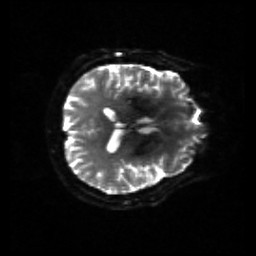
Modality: sbref
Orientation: axial
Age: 57
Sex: male
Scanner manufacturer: siemens
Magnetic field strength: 3 T
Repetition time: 4.71 s
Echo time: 0.0906 s